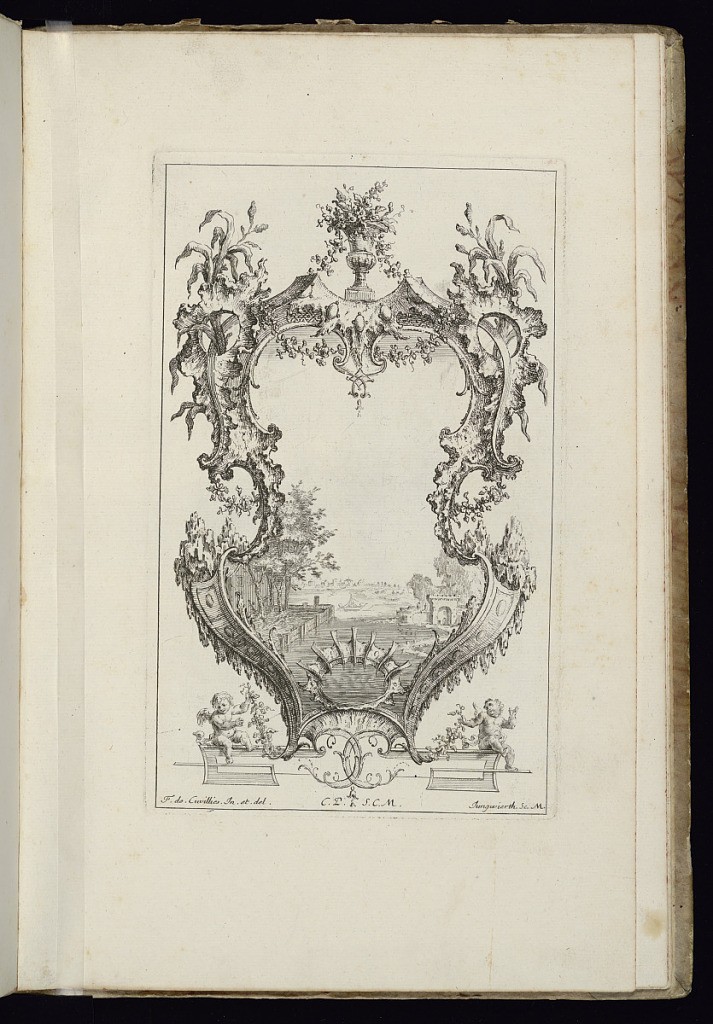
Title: Cartouche with River Landscape
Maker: François de Cuvilliés the Elder, Belgian, 1695 - 1768
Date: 1738
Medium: Engraving on paper
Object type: Bound print
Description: Design for upright symmetrical cartouche topped with urn full of flowers and surrounded by vegetal decoration. Within the frame, a riverscape scene with a boat upon the water. Shoreline at left and right with architectural buildings partially in view and in the distance.